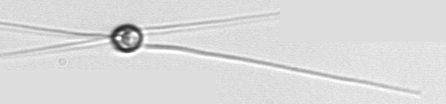
Label: Chaetoceros_danicus